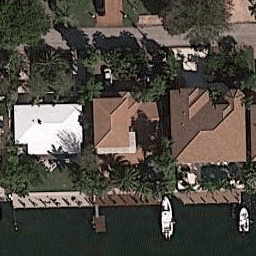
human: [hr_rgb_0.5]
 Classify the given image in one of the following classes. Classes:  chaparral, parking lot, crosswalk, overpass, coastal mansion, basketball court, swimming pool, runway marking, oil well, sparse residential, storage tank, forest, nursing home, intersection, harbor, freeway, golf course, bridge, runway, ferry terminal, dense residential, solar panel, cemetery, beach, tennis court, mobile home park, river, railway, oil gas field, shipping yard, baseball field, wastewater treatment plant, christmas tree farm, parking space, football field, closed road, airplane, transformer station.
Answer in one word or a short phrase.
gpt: coastal mansion